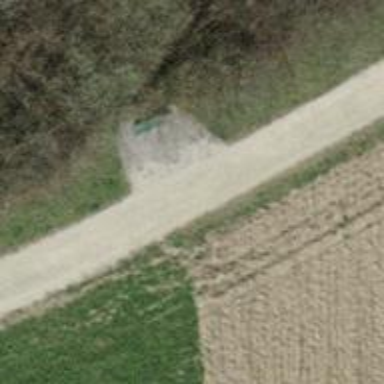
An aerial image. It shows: Bench.